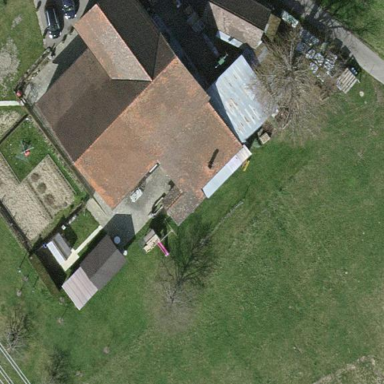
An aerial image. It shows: Farmyard area.